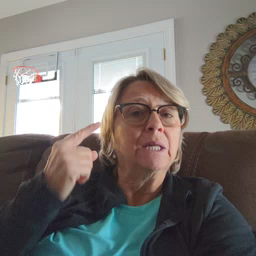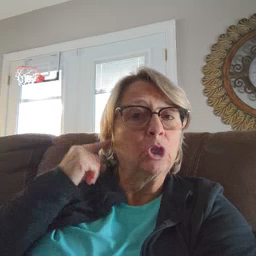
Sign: hear